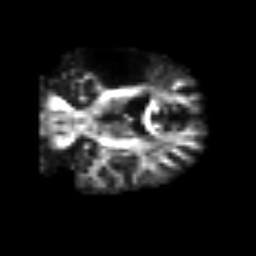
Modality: FA
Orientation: coronal
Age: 56
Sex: male
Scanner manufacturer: siemens
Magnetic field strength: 3 T
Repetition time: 3.2 s
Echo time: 0.081 s